Question: Some time ago, as part of the process of learning Python+Django, I decided to write a custom MySQL-specific model field for the BIT column type. Unfortunately, I've ran into a problem.
contains a single "main" app
contains all of the standard files created by "python manage.py startapp", plus extfields.py
'''
from django.db import models
import re
import bitstring
class BitField(models.Field):
description = 'A class representing a field of type "BIT" (MySQL-specific)'
__metaclass__ = models.SubfieldBase
def __init__(self, *args, **kwargs):
bf_size = int(kwargs.pop('bitfield_size', 0))
assert bf_size > 0, '%ss must have a positive bitfield_size' % self.__class__.__name__
self._bf_size = bf_size
super(BitField, self).__init__(*args, **kwargs)
def db_type(self):
return 'BIT(%d)' % self._bf_size
def to_python(self, value):
print('to_python starts')
if isinstance(value, bitstring.BitArray):
return value
value = str(value)
regex = re.compile('^[01]{%d}$' % self._bf_size)
assert regex.search(value) == True, 'The value must be a bit string.'
print('to_python ends')
return bitstring.BitArray(bin=value)
def get_db_prep_value(self, value):
return value.bin
'''
'''
from django.db import models
import extfields
class MessageManager(models.Manager):
"""
This manager is solely for the Message model. We need to alter the default
QuerySet so that we'll get the correct values for the attributes bit field
"""
def get_query_set(self):
return super(MessageManager, self).get_query_set().defer(
'attributes'
).extra(
select={'attributes': 'BIN(attributes)'}
)
class Message(models.Model):
attributes = extfields.BitField(bitfield_size=15)
objects = MessageManager()
'''
When I use the python shell (via python manage.py shell), I get the following:
'''
>>> from main import models
>>> m = models.Message.objects.get(pk=1)
>>> m
<Message_Deferred_attributes: Message_Deferred_attributes object>
>>> m.attributes
u'<PHONE>'
>>> type(m.attributes)
<type 'unicode'>
>>> m.attributes = '<PHONE>'
>>> m.attributes
'<PHONE>'
'''
As you see, the m.attributes is a plain string, instead of bitstring.BitArray instance.
Could someone please tell me where I've made a mistake?
I'm using Python 2.6.5 on Ubuntu 10.04. The bitstring module I import is this one: <URL>. Python-django package version is 1.1.1-2ubuntu1.3.
right now my to_python() definition looks like this:
'''
def to_python(self, value):
print 'to_python'
if isinstance(value, bitstring.BitArray):
return value
print type(value)
value = str(value)
print'
'
print value
print '
'
print type(value)
regex = re.compile('^[01]{%d}$' % self._bf_size)
assert regex.search(value) == True, 'The value must be a bit string.'
value = bitstring.BitArray(bin=value)
print '
'
print type(value)
print 'End of to_python'
return value
'''
The console output is:

After this, an AssertionError is raised.
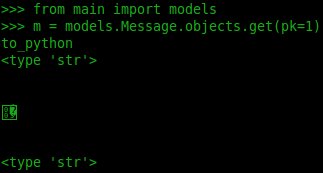
Answer: You don't need to do anything special in the QuerySet to support a custom field. You currently 'defer()' your field and then add a raw extra(select=) attribute that coincidentally has the same name as your field.
If you just remove the custom manager (or the .defer().extra() calls) you should be fine.